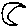
Label: moon